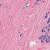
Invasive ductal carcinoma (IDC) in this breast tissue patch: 1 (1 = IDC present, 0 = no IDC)